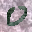
Label: 0